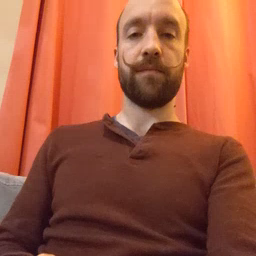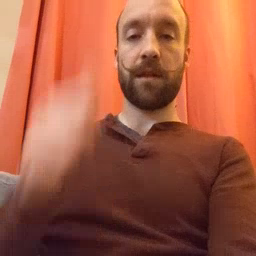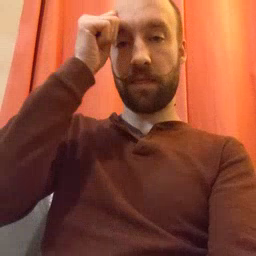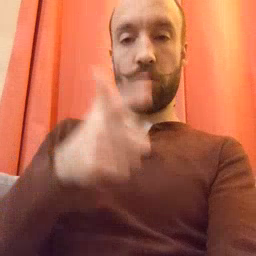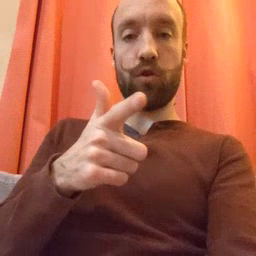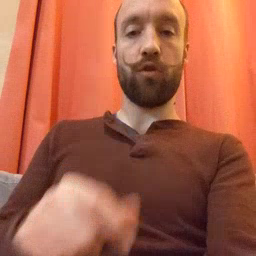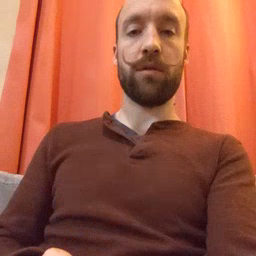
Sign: brother